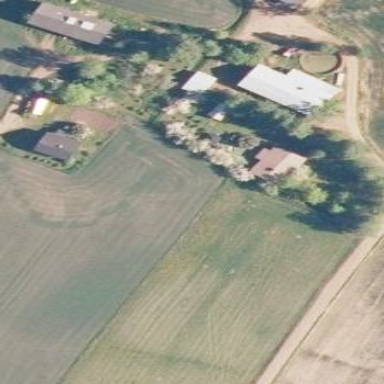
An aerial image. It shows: Farmyard area.